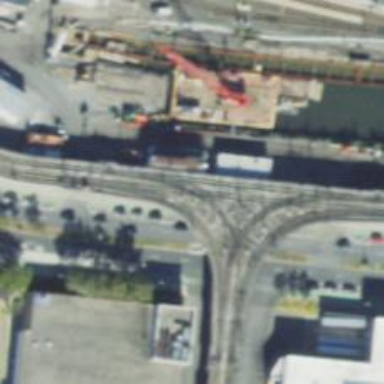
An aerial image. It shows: Railway crossing.